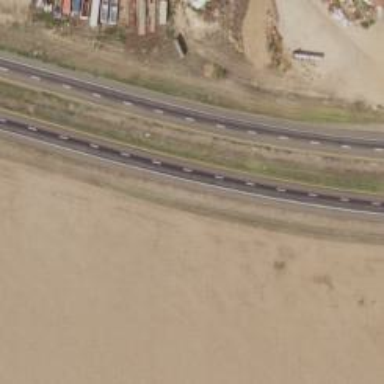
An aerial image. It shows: Trunk highway with expressway features.